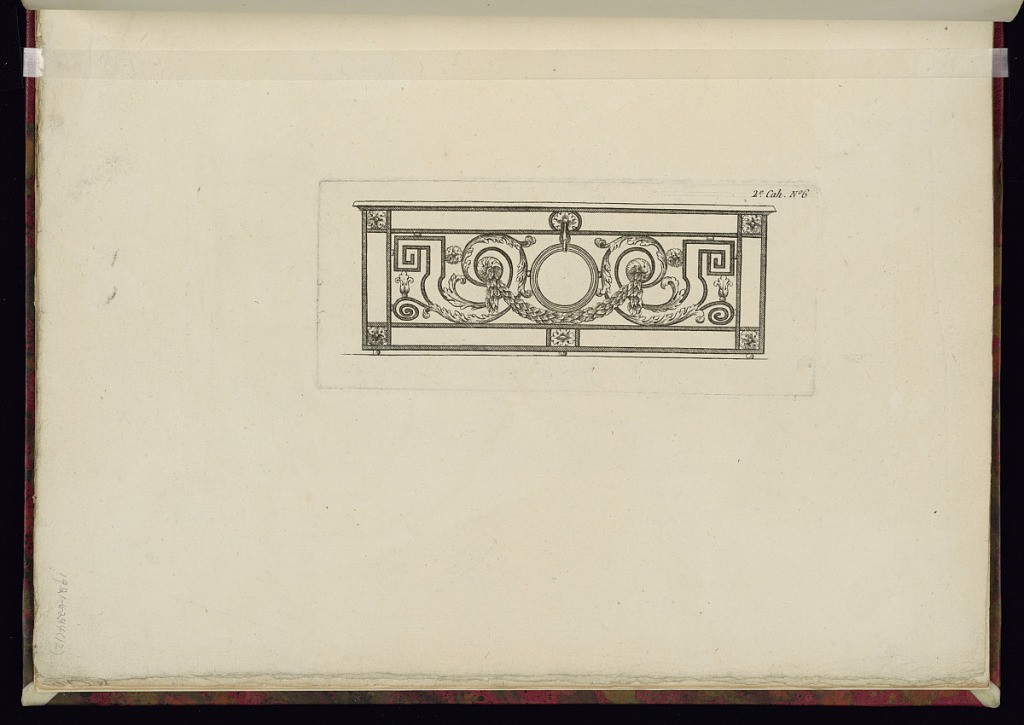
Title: Design for an Iron Balcony
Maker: Gabriel Bonthomme, France, active ca. 1775
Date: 1777
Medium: Etching and engraving on paper
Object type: Print
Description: Design for an iron balcony with decorative motifs including a festoon and scrolling acanthus leaves. The plate is numbered but not signed.